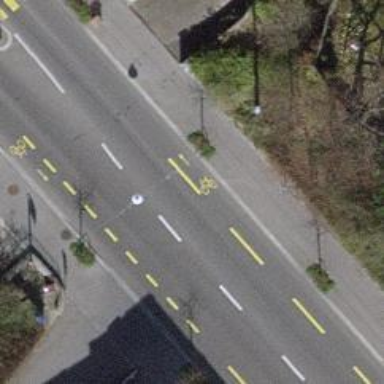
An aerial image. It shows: Tertiary road with asphalt surface. There are sidewalks on both sides and dedicated cycle lane. Trolley wires are also present along the road.